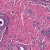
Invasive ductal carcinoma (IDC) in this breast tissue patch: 0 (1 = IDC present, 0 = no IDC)